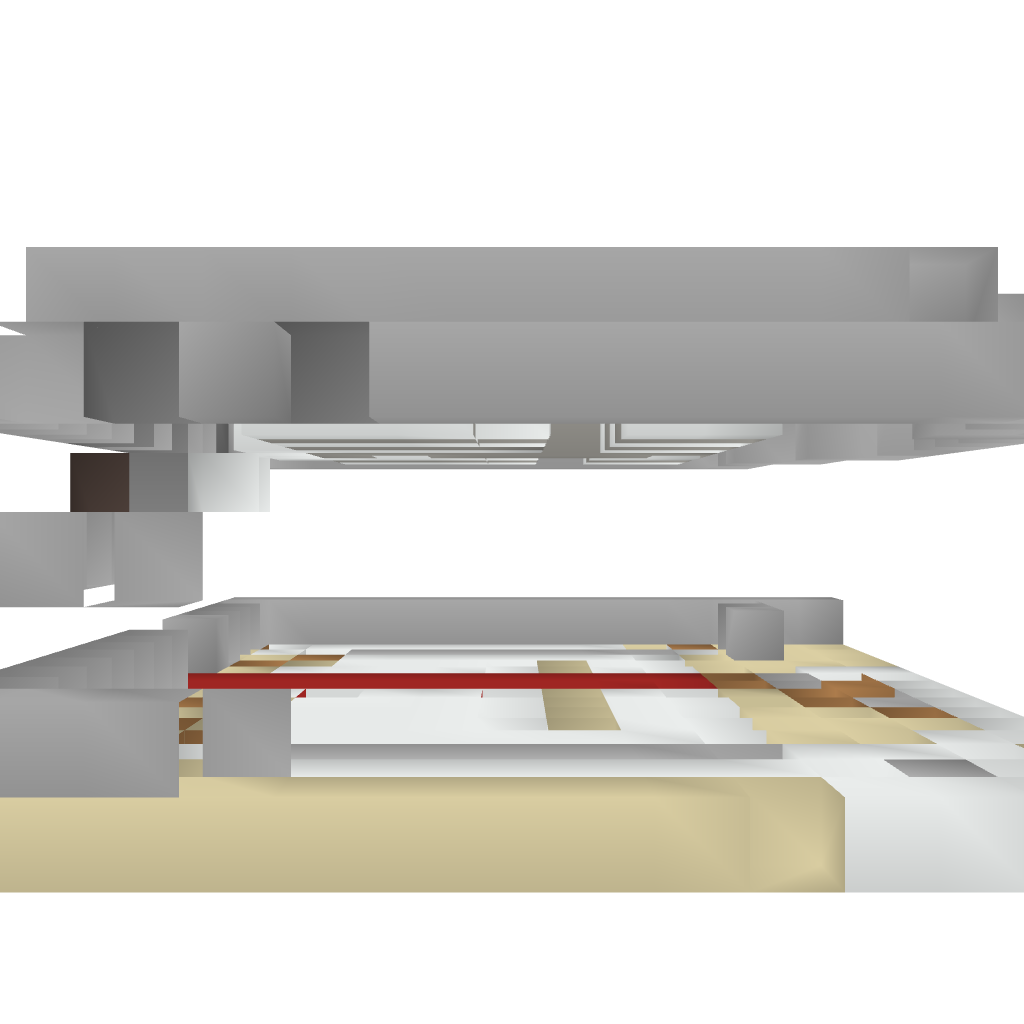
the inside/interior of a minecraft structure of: Small Library